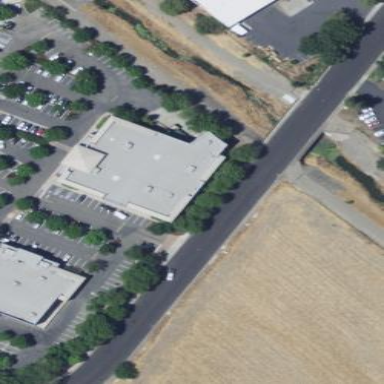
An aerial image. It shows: Building.